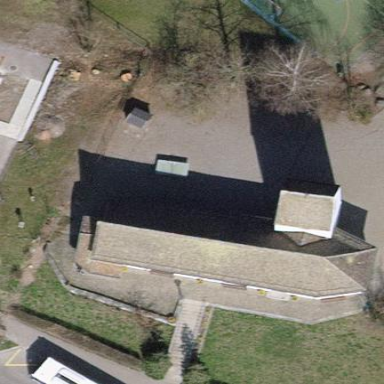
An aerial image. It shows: Church which is place of worship.